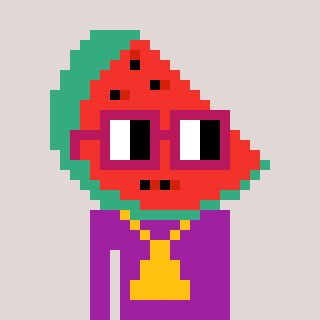
a pixel art character with square dark red glasses, a watermelon-shaped head and a magenta-colored body on a warm background